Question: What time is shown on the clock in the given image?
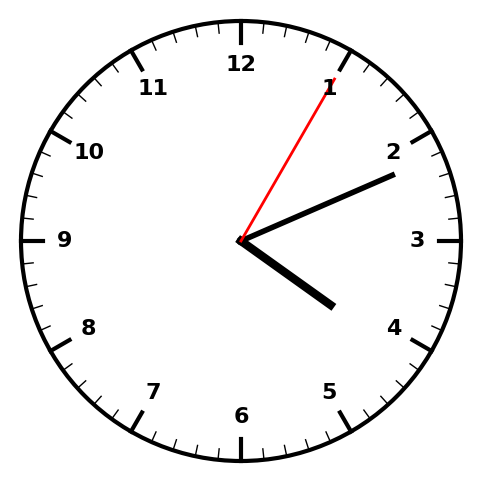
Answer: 04:11:05